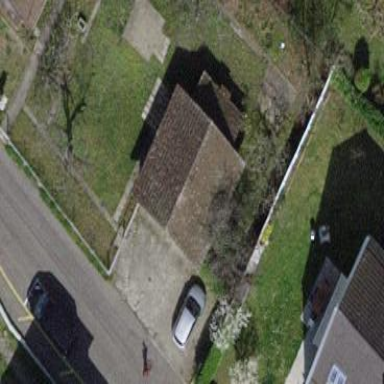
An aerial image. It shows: Group of garages.